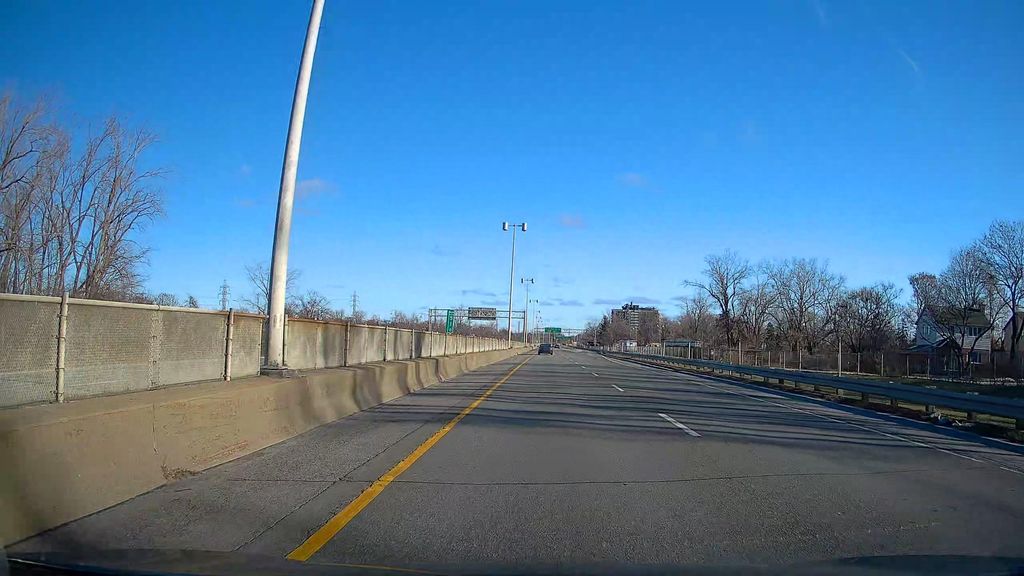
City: montreal